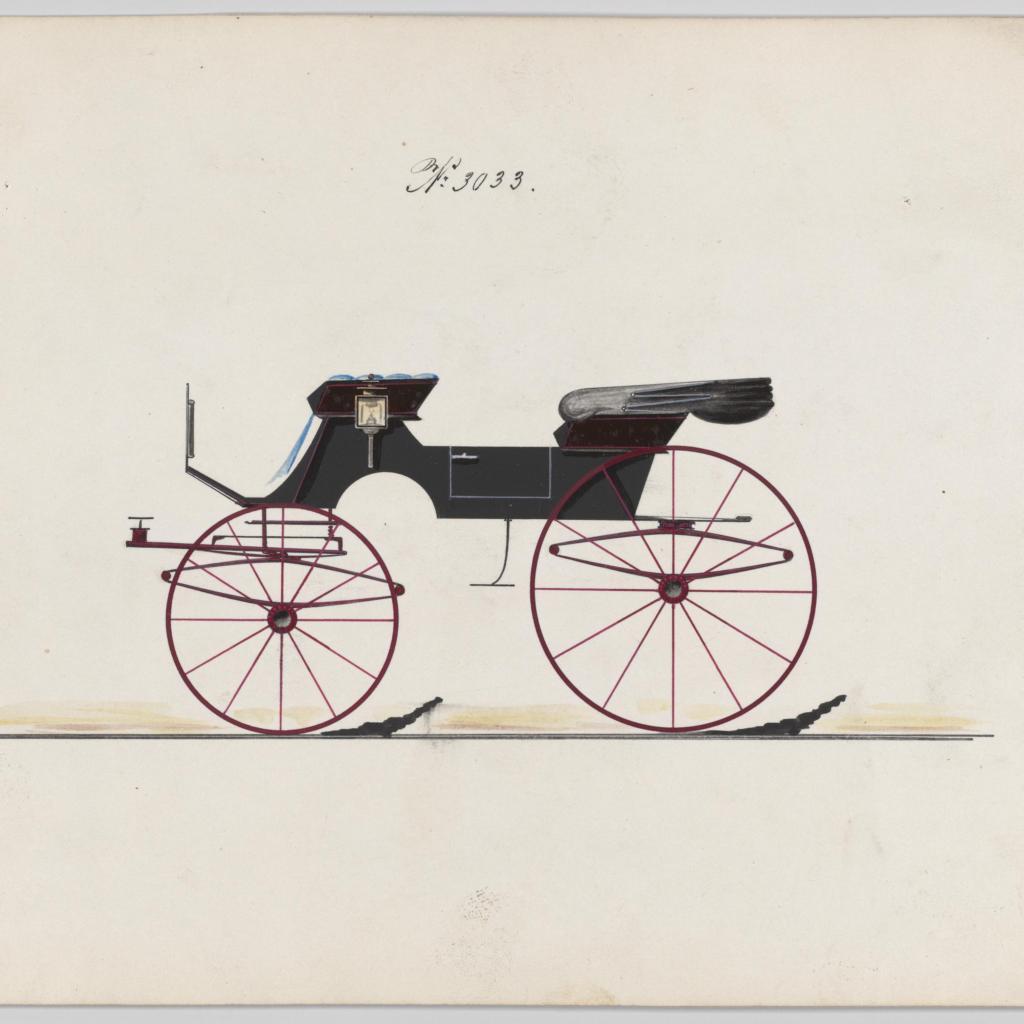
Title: Design for 2 seat Phaeton, no. 3033
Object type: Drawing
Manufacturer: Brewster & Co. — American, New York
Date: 1874
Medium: Pen and black ink, watercolor and gouache with gum arabic
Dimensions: sheet: 6 13/16 x 9 7/8 in. (17.3 x 25.1 cm)
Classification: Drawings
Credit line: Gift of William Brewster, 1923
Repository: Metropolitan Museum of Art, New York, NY